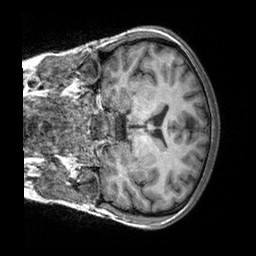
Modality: T1w
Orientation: coronal
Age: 18
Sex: female
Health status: healthy
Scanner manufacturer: siemens
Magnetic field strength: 3 T
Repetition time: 2.3 s
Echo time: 0.00303 s